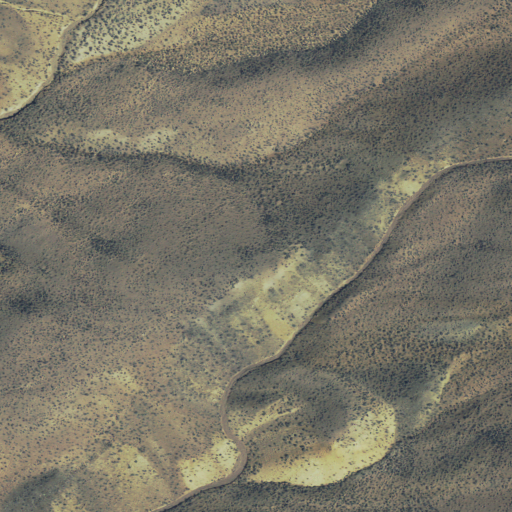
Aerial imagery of depression(s) in Idaho named The Paint Pot containing only shrub